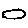
Label: cloud